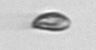
Label: Cryptophyta